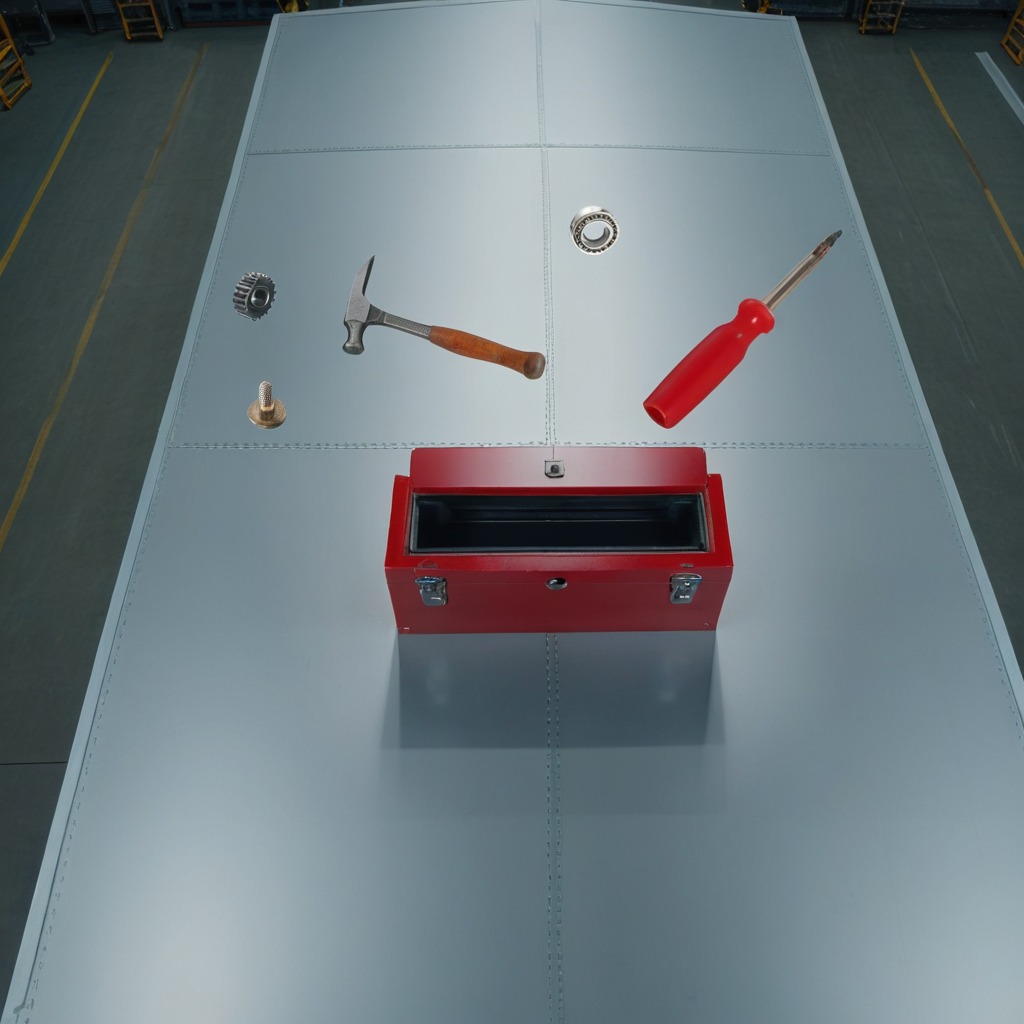
A metal ball bearing, a steel gear with teeth, a hammer, a metal machine screw, and a screwdriver are lying on the toolbox surface.